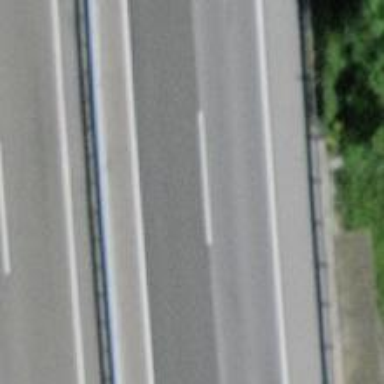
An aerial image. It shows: Asphalt road classified as trunk highway.